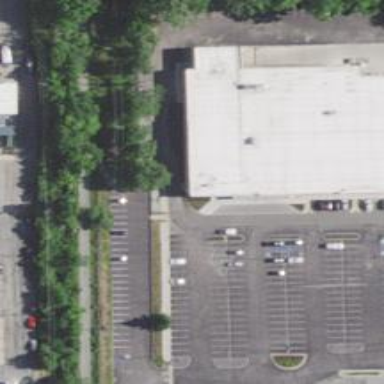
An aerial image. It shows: Supermarket.